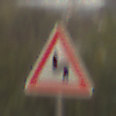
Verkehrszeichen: DoppelkurveZunaechstLinks
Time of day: SunriseSunset
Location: Outdoor (Nature)
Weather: PartlyCloudy
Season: NotSpecified
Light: Natural